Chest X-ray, PA view. Patient: 50 years old, sex M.
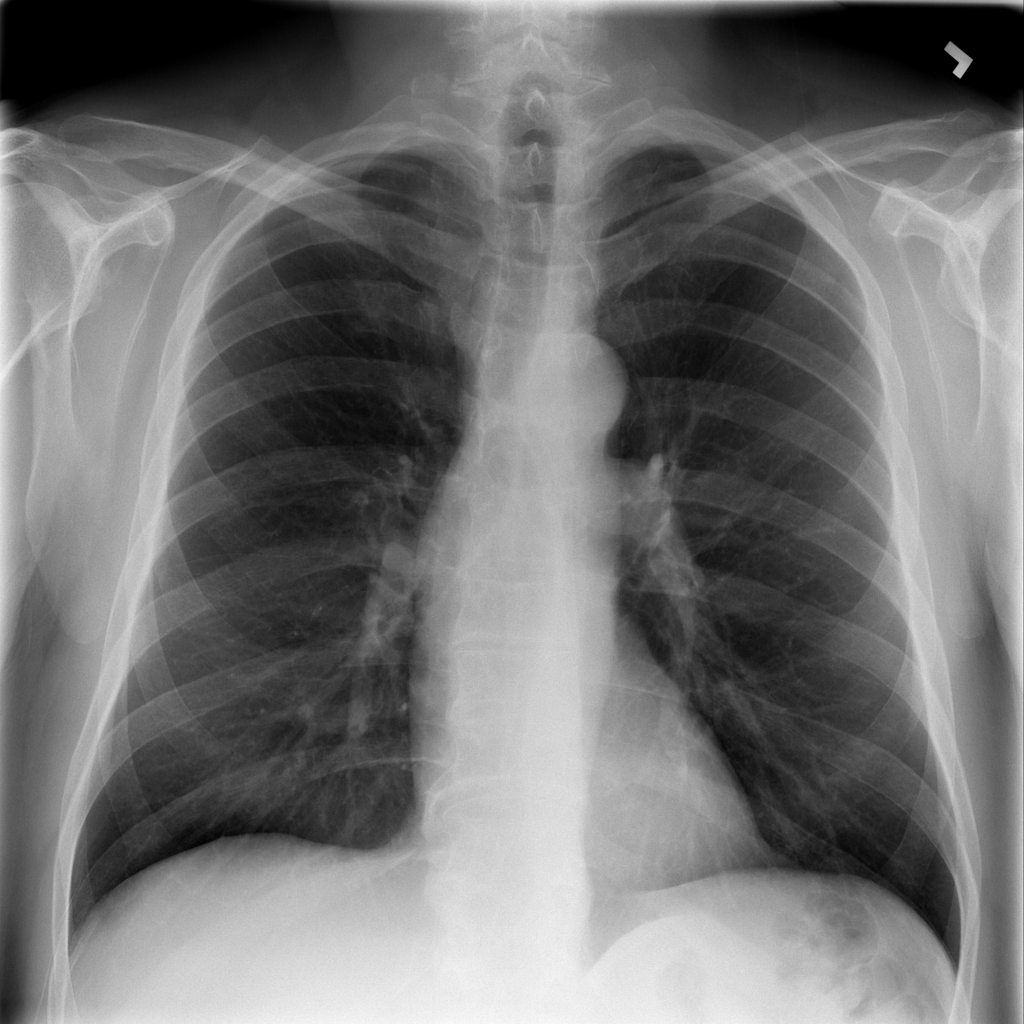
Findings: No Finding